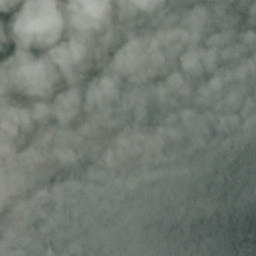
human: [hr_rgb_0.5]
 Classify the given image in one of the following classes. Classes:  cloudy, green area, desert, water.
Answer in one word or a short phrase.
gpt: cloudy